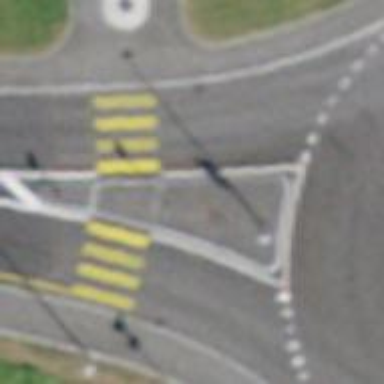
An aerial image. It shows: Uncontrolled zebra crossing on the road.